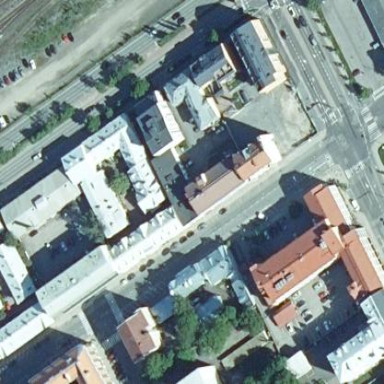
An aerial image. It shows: Street-side parking area.